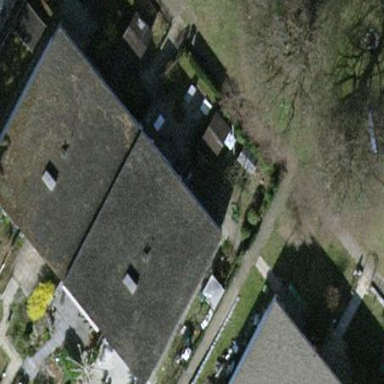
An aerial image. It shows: Terrace building.